【题型】解答题　【知识点】解析几何　【难度】medium
在平面直角坐标系中，\(O\) 为坐标原点，\(F\) 是椭圆 \(C: \frac{x^2}{a^2} + y^2 = 1\ (a > 1)\) 的左焦点，若 \(F\) 与椭圆上任一点距离的最大值为 \(2 + \sqrt{3}\).\\[6pt]
(1) 求椭圆的离心率;\\[6pt]
(2) 若 \(A\) 为椭圆 \(C\) 的上顶点，\(P,Q\) 为椭圆上的点，\(\triangle APQ\) 是以 \(A\) 为直角顶点的等腰直角三角形，求满足条件的 \(\triangle APQ\) 的个数，并说明理由;\\[6pt]
(3) 若斜率为 \(\frac{1}{2}\) 的直线 \(l\) 交椭圆 \(C\) 于 \(G,H\) 两点，\(N\) 为以线段 \(GH\) 为直径的圆上一点，求 \(|ON|\) 的最大值.
【解答】
\noindent
【答案】(1) \(\frac{\sqrt{3}}{2}\)；\\[6pt]
(2) 3个，理由见解析；\\[6pt]
(3) \(\sqrt{5}\)。\\[6pt]
【分析】（1）由已知可得 \(b=1\)，\(a+c=2+\sqrt{3}\)，可求离心率；\\
（2）不妨设 \(AP\) 直线方程为 \(y=kx+1(k>0)\)，与椭圆方程联立可得 \(x_P=\frac{-8k}{1+4k^2}\)，进而可得 \(|AP|=\sqrt{1+k^2}\left|\frac{8k}{1+4k^2}\right|\)，求得 \(|AQ|=\sqrt{k^2+1}\left|\frac{8k}{k^2+4}\right|\)，从而有 \(\sqrt{1+k^2}\left|\frac{8k}{1+4k^2}\right|=\sqrt{1+k^2}\left|\frac{8k}{k^2+4}\right|\)，求解可得结论。\\
（3）设直线 \(l:y=\frac{1}{2}x+m\) 与椭圆方程联立，由韦达定理求得的中点为 \(D\left(-m,\frac{1}{2}m\right)\)，利用弦长公式求得 \(|GH|\)，进而得到以 \(|GH|\) 为直径的圆的半径 \(r=\frac{\sqrt{5}}{2}\sqrt{2-m^2}\)，由 \(|ON|\leq|OD|+r=\frac{\sqrt{5}}{2}\left(|m|+\sqrt{2-m^2}\right)\)，三角换元利用三角函数性质求出最大值。\\[6pt]
【详解】（1）依题意有 \(b=1\)，\(a+c=2+\sqrt{3}\)，解得 \(a=2\)，\(c=\sqrt{3}\)。\\
所以离心率 \(e=\frac{c}{a}=\frac{\sqrt{3}}{2}\)。\\
（2）不妨设 \(AP\) 直线方程为 \(y=kx+1\)，代入 \(\frac{x^2}{4}+y^2=1\)，
\noindent
整理得 \((1+4k^2)x^2 + 8kx = 0\)，可得 \(x_P = \frac{-8k}{1+4k^2}\)，所以 \(|AP| = \sqrt{1+k^2}\left|\frac{8k}{1+4k^2}\right|\)。\\
将 \(-\frac{1}{k}\) 带入得 \(|AQ| = \sqrt{1+\frac{1}{k^2}}\left|\frac{8\frac{1}{k}}{1+\frac{4}{k^2}}\right| = \sqrt{k^2+1}\left|\frac{8}{k^2+4}\right|\),\\
由 \(|AP| = |AQ|\) 得 \(\sqrt{1+k^2}\left|\frac{8k}{1+4k^2}\right| = \sqrt{1+k^2}\left|\frac{8k}{k^2+4}\right|\)，\\
所以 \(k^2 - 4k^2 + 4k - 1 = 0\)，\((k - 1)(k^2 - 3k + 1) = 0\)，\\
解得 \(k_1 = 1\)，\(k_2 = \frac{3 + \sqrt{5}}{2}\)，\(k_3 = \frac{3 - \sqrt{5}}{2}\)，\\
所以满足条件的 \(\triangle APQ\) 的个数是 3 个。\\
（3）设直线 \(l: y = \frac{1}{2}x + m\)，设 \(G(x_1,y_1)\)，\(H(x_2,y_2)\)。\\
联立 \(\begin{cases} y = \frac{1}{2}x + m \\ x^2 + 4y^2 = 4 \end{cases}\)，得 \(2x^2 + 4mx + 4m^2 - 4 = 0\)，\\
所以 \(\begin{cases}  \Delta =-16m^2 + 32 > 0\\x_1 + x_2 = -2m \\ x_1x_2 = 2m^2 - 2 \end{cases}\)，所以 \(-\sqrt{2} < m < \sqrt{2}\)。

\noindent
所以 \(y_1 + y_2 = m\)，所以 \(GH\) 的中点为 \(D\left(-m,\frac{1}{2}m\right)\)，\\
所以 \(|GH| = \sqrt{1 + \frac{1}{4}} \times \sqrt{(x_1 + x_2)^2 - 4x_1x_2} = \frac{\sqrt{5}}{2}\sqrt{8 - 4m^2} = \sqrt{5(2 - m^2)}\)，\\
又 \(N\) 的轨迹是以 \(D\left(-m,\frac{1}{2}m\right)\) 为圆心，半径 \(r = \frac{\sqrt{5}}{2}\sqrt{2 - m^2}\) 的圆，\\
所以 \(|ON| \leq |OD| + r = \frac{\sqrt{5}}{2}|m| + \frac{\sqrt{5}}{2}\sqrt{2 - m^2} = \frac{\sqrt{5}}{2}\left(|m| + \sqrt{2 - m^2}\right)\)。\\
令 \(|m| = \sqrt{2}\cos\theta,\theta \in \left(0,\frac{\pi}{2}\right]\)，\\
记 \(f(\theta) = \frac{\sqrt{5}}{2}\left(\sqrt{2}\cos\theta + \sqrt{2}\sin\theta\right) = \frac{\sqrt{10}}{2} \times \sqrt{2}\sin\left(\theta + \frac{\pi}{4}\right) = \sqrt{5}\sin\left(\theta + \frac{\pi}{4}\right)\)，\\
又 \(\theta + \frac{\pi}{4} \in \left(\frac{\pi}{4},\frac{3\pi}{4}\right]\)，所以当 \(\theta = \frac{\pi}{4},|m| = 1\) 时，\(|ON|_{\max} = \sqrt{5}\).

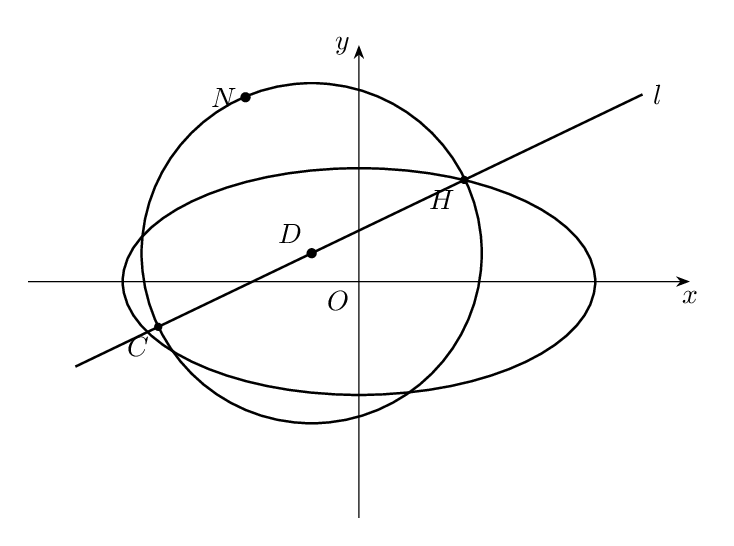